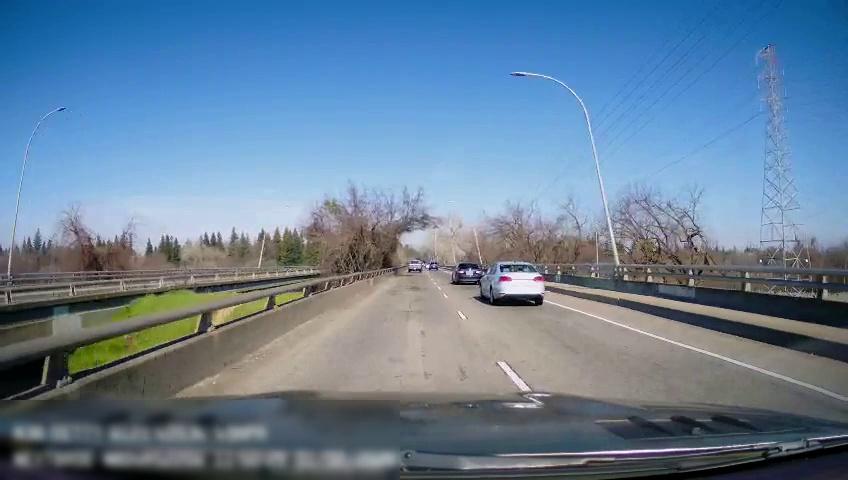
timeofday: Day
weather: Sunny
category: Drivable Space
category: Vehicles | Car
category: Vehicles | Car
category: Vehicles | Truck
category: Lanes | Current Lane
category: Lanes | Alternate Lane